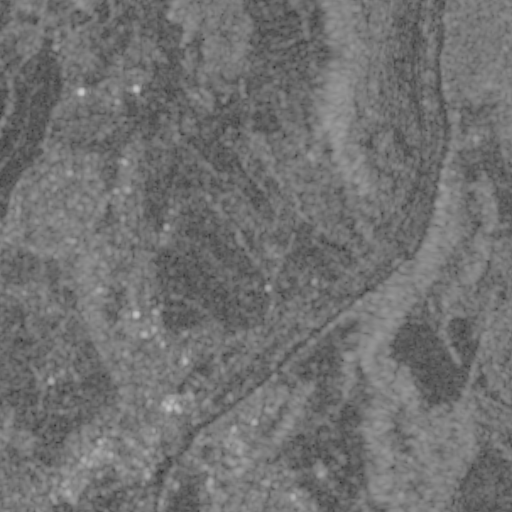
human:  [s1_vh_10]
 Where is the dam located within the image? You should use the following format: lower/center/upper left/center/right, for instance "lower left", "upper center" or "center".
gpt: The dam is located in the center left of the image.
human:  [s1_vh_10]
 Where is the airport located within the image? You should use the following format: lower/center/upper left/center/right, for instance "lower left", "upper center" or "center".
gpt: There is no airport in the image.

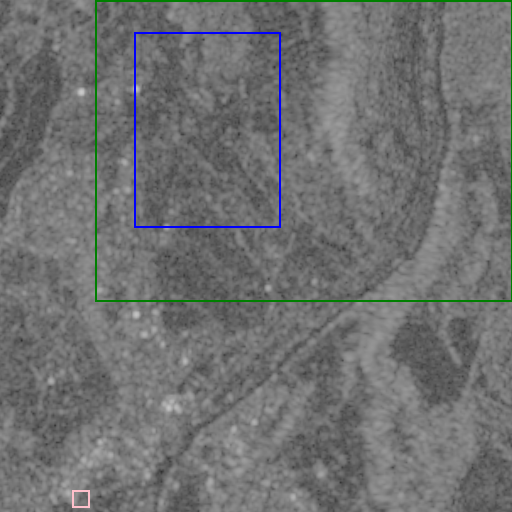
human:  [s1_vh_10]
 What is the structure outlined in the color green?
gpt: The structure outlined in green is a crop field.
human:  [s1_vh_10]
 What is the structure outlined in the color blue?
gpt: The structure outlined in blue is a park.
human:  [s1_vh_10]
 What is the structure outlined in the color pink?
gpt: The structure outlined in pink is a parking lot.
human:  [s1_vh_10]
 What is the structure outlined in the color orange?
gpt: There is no orange outline.